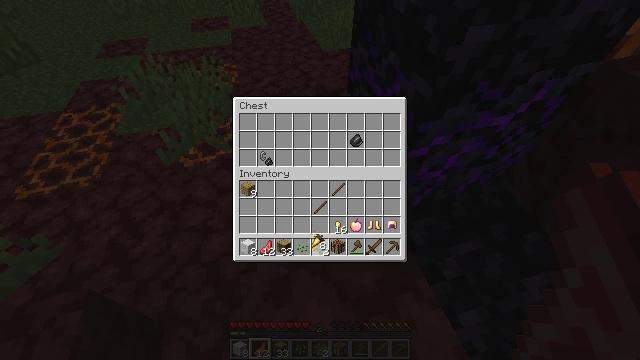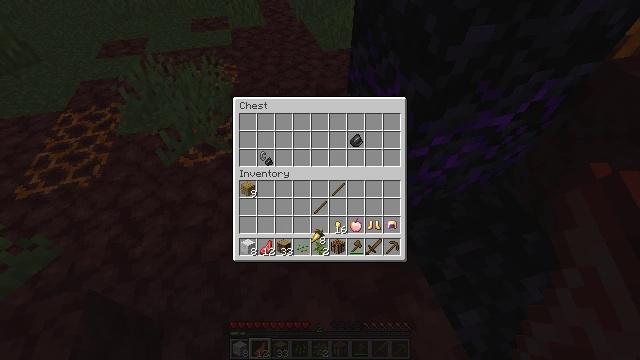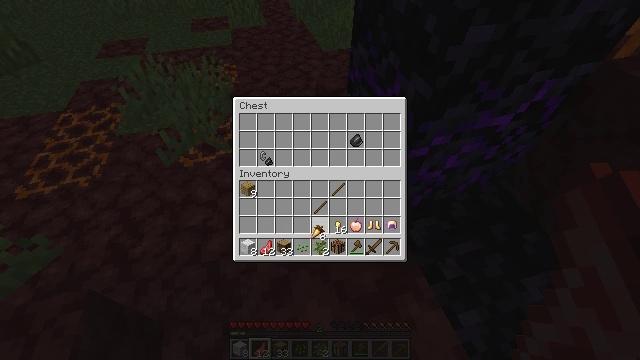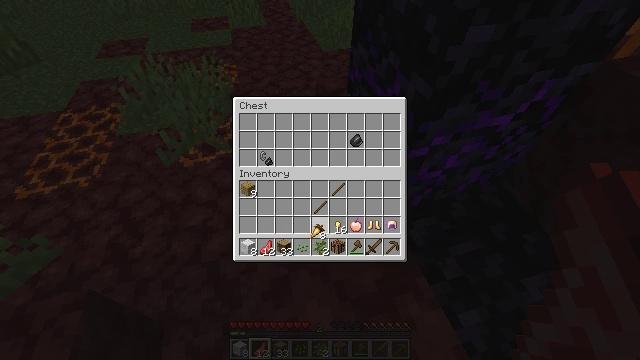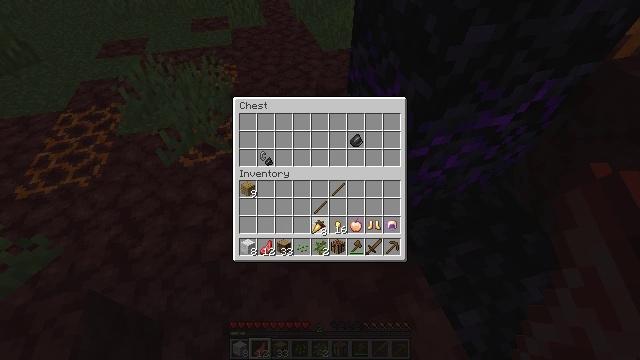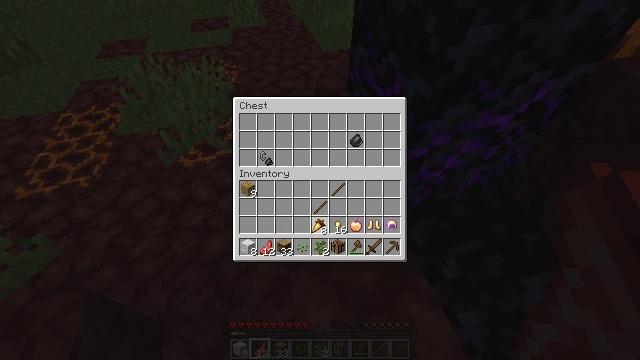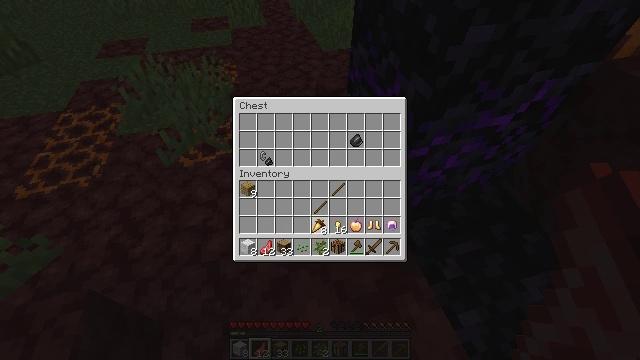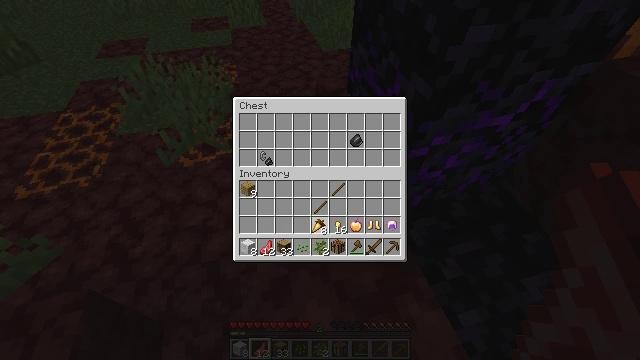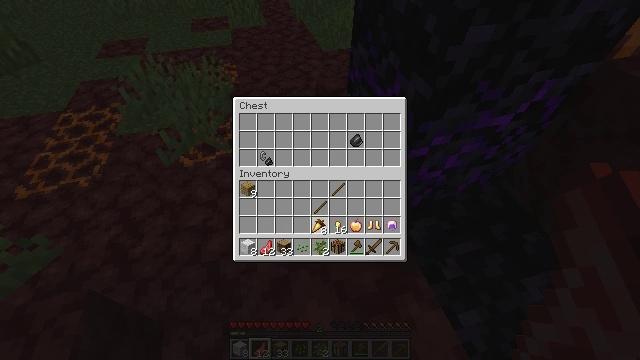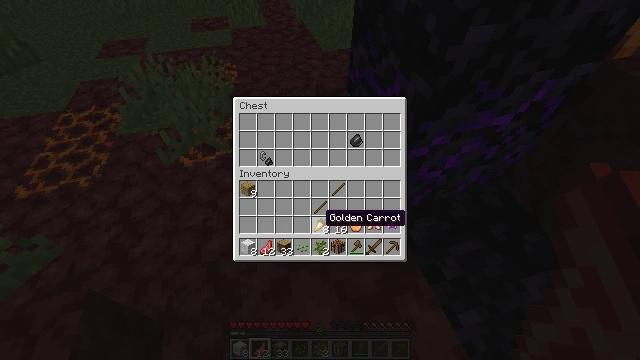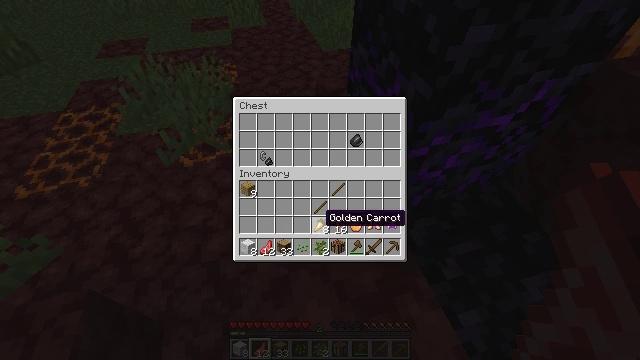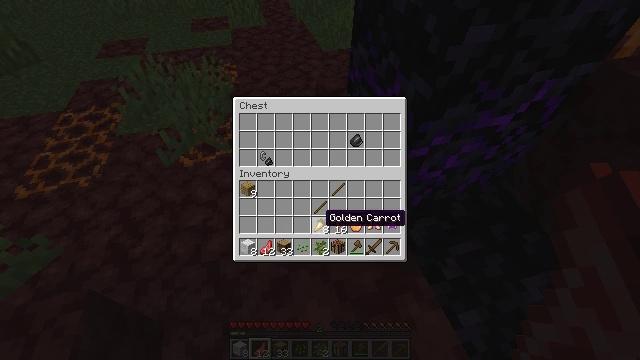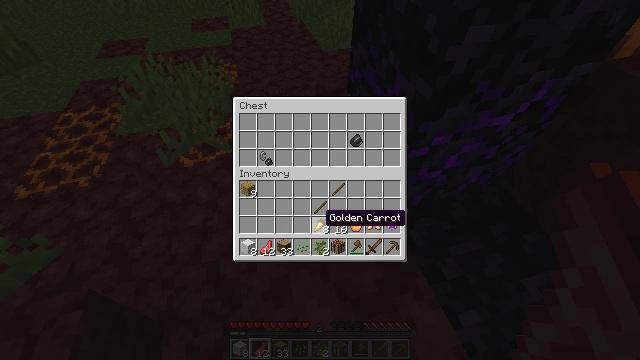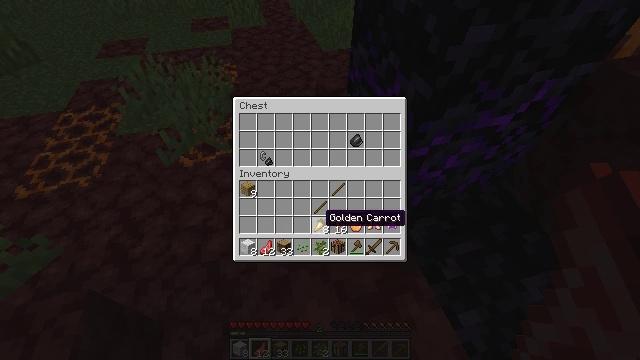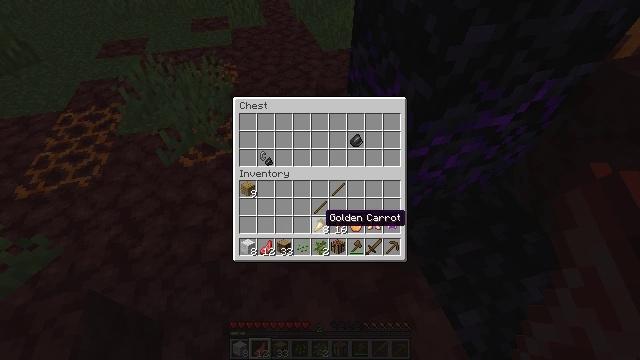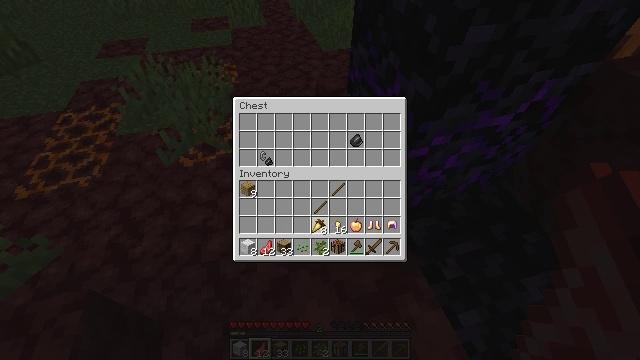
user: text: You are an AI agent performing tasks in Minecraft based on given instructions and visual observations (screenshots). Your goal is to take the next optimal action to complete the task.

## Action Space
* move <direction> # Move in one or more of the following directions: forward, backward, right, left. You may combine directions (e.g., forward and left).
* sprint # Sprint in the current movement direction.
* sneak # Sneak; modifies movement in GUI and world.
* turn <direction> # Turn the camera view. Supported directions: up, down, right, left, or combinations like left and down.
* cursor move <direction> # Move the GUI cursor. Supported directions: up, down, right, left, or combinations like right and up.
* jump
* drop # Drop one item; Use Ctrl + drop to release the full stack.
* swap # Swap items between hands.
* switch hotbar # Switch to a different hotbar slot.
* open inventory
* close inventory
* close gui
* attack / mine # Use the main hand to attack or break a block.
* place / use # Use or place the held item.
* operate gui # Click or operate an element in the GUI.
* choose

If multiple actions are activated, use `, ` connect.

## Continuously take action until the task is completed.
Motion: motion action
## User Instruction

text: Collect the brewing stand for reuse.
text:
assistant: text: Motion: no_op
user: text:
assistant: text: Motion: no_op
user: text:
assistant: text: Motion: no_op
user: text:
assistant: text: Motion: no_op
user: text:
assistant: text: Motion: no_op
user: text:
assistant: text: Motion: operate gui
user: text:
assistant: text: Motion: operate gui
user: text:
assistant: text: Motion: operate gui
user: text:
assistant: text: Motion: no_op
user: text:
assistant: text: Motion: no_op
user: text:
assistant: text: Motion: no_op
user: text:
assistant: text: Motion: no_op
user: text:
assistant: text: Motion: no_op
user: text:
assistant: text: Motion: no_op
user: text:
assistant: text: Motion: operate gui
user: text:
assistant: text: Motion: operate gui
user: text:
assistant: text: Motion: operate gui
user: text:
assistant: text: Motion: no_op
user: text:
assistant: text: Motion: no_op
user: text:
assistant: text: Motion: no_op
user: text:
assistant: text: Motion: no_op
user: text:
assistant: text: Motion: operate gui
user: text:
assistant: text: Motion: operate gui
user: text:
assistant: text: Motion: operate gui
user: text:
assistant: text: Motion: no_op
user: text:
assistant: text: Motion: no_op
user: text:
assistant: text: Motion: no_op
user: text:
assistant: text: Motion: no_op
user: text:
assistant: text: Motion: no_op
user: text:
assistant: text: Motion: no_op